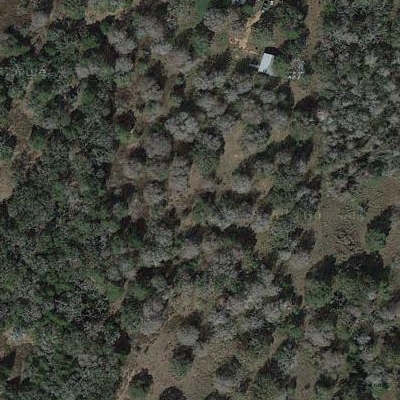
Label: Forest